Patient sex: M
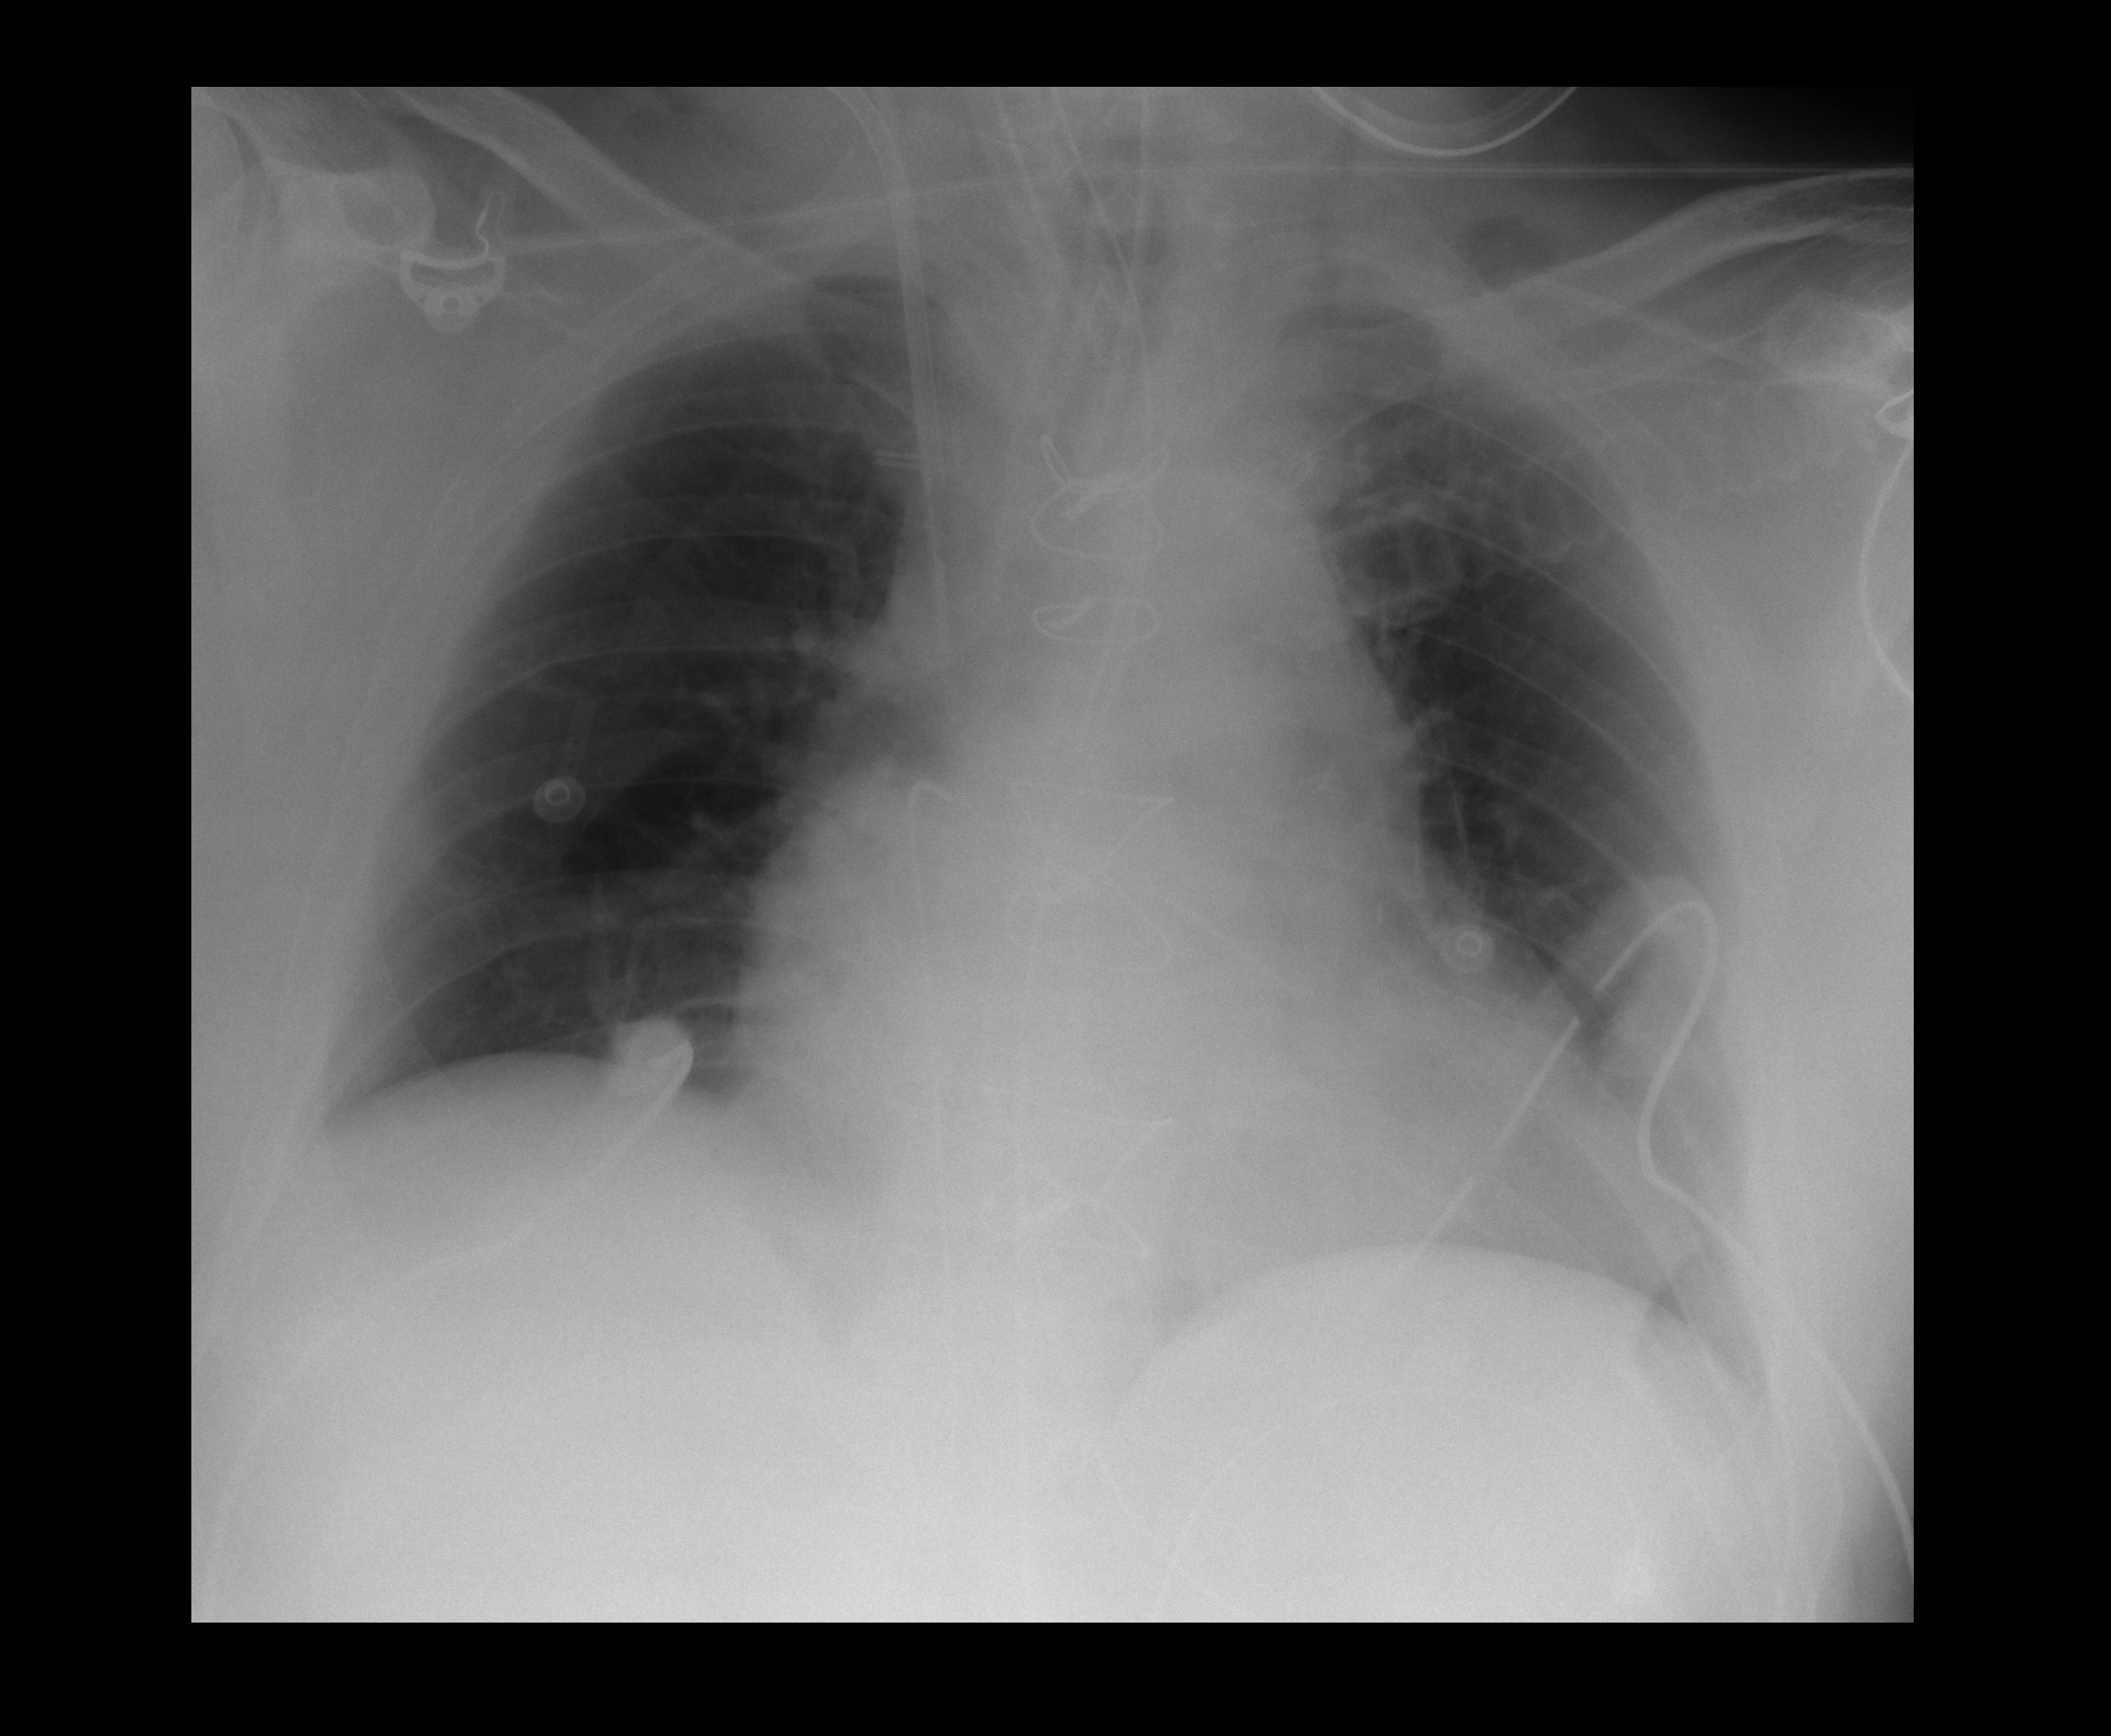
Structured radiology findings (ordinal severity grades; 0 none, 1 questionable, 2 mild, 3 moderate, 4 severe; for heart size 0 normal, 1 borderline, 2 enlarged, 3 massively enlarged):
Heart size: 2
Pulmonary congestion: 0
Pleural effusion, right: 0
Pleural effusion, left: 2
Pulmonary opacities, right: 0
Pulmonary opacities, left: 0
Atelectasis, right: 0
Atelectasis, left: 2